Field crop: tomato
Growth stage: 2
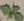
Species: solanum